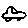
Label: car